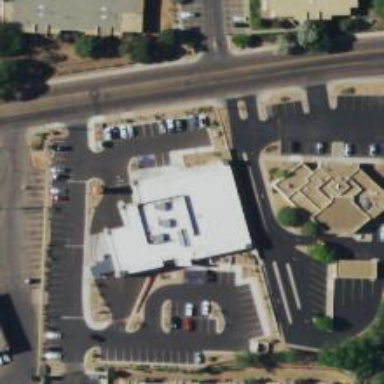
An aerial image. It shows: Bank building.